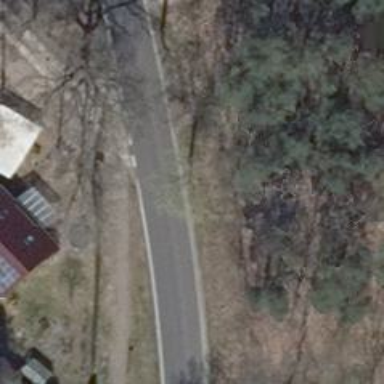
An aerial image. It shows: Secondary road with asphalt surface.